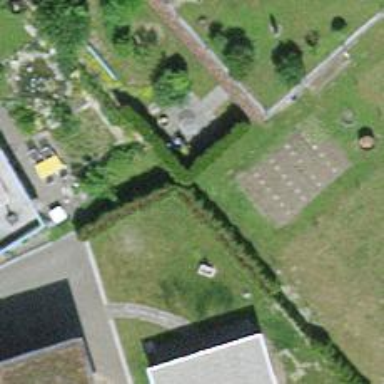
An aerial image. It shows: Hedge acting as barrier.